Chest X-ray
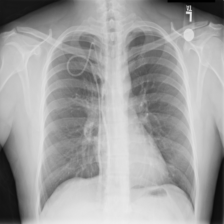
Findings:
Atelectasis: negative
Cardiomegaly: negative
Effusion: negative
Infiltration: negative
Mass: negative
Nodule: negative
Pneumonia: negative
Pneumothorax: negative
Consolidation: negative
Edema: negative
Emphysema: negative
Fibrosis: negative
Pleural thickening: negative
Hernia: negative